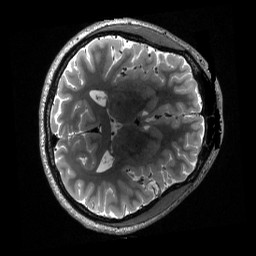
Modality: T2w
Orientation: axial
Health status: healthy
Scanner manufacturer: siemens
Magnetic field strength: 3 T
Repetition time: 3.2 s
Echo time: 0.563 s